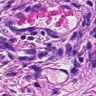
Metastatic tissue present: yes